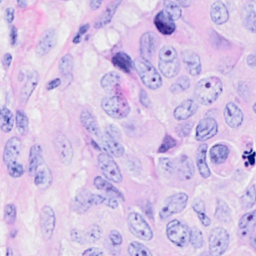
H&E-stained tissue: Breast